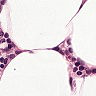
Metastatic tissue present: no